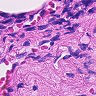
Metastatic tissue present: no